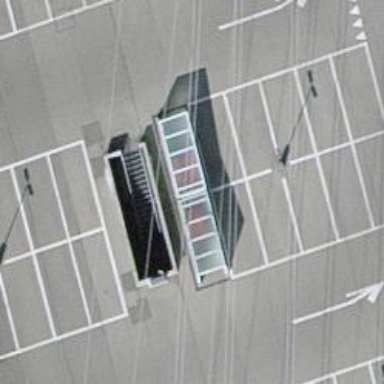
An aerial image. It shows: Metal steps on the road.